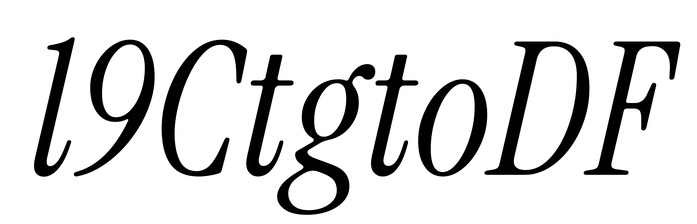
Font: InstrumentSerif-Italic